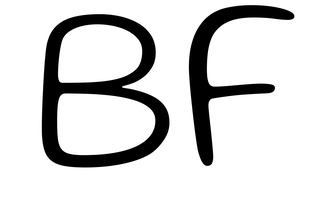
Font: Gluten_ExtraLight